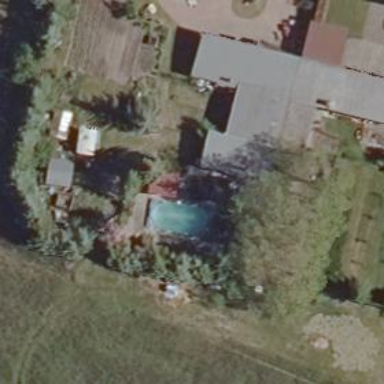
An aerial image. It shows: Swimming pool located in leisure land.